Interaction volume radius: 5 \u00c5
Interaction volume height: 15 \u00c5
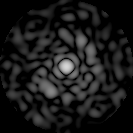
Disorder parameter: 0.8326